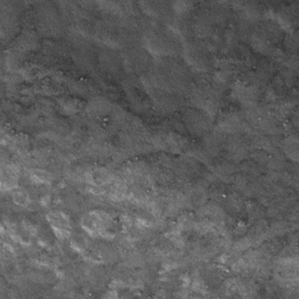
Label: frost